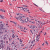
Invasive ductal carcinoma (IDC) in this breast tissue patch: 1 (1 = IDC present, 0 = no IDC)